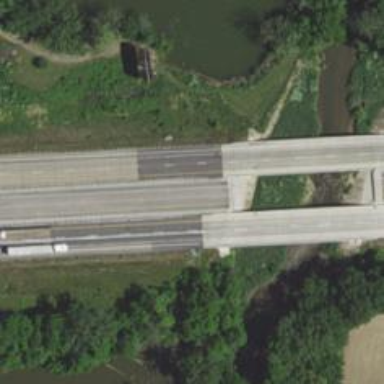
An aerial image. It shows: Motorway bridge.